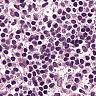
Metastatic tissue present: no